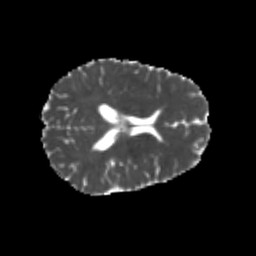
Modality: MD
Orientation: axial
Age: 21
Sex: male
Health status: healthy
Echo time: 0.074 s